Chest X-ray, PA view. Patient: 33 years old, sex F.
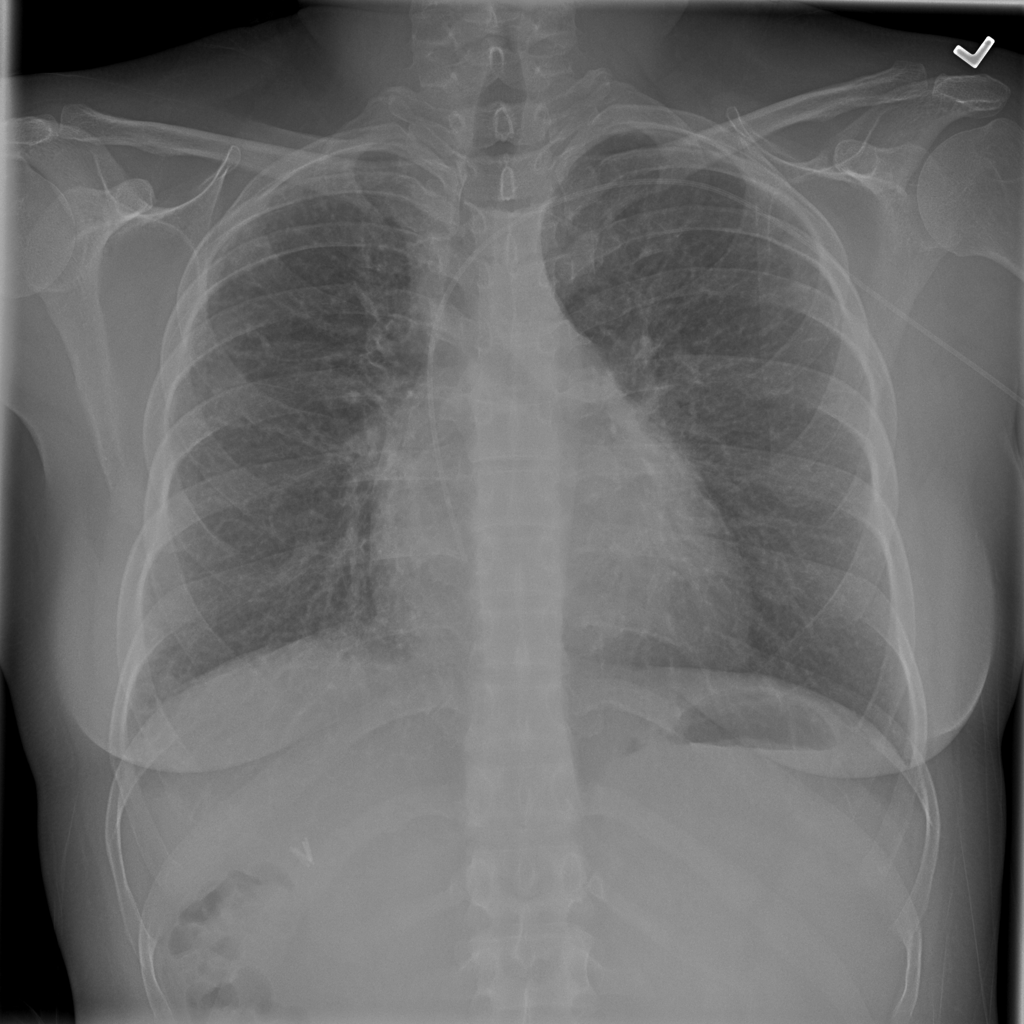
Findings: No Finding